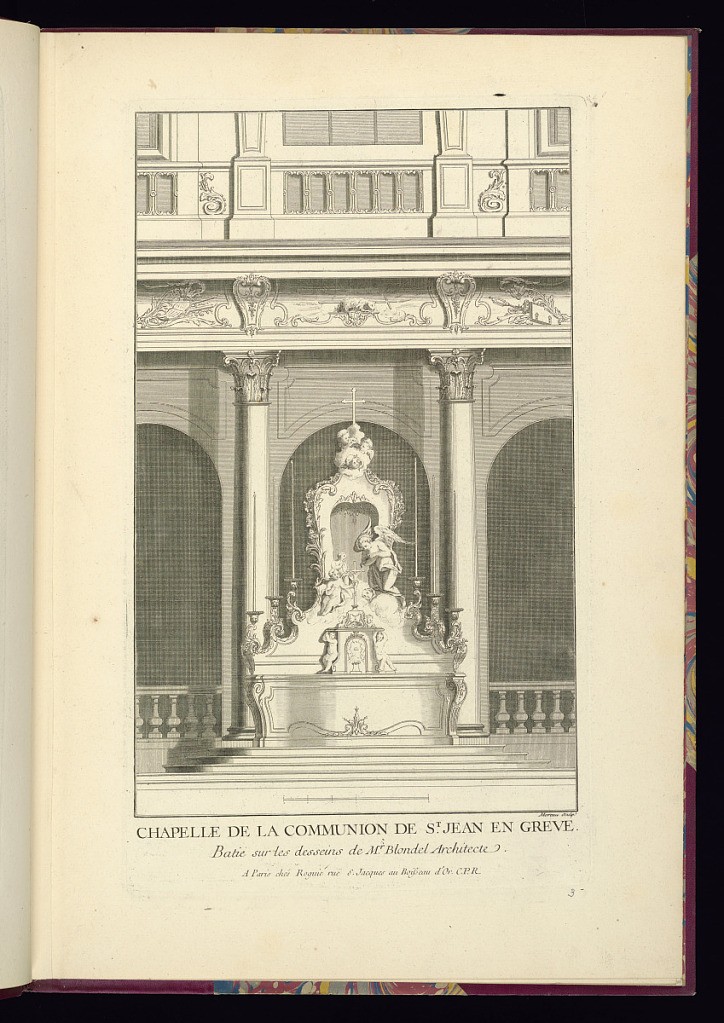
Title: CHAPELLE DE LA COMMUNION DE ST. JEAN EN GREVE
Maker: Jacques-François Blondel, French, 1705–1774
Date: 1713-1774
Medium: Engraving on laid paper
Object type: Print
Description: Design for an altar in a communion chapel decorated with a kneeling angel and putti, a crucifix, scrolls, and candelabra.